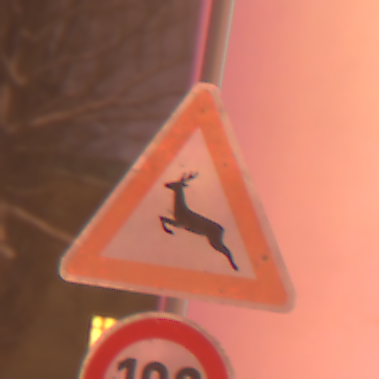
Verkehrszeichen: WildwechselRechts
Zusatzzeichen unten: Geschwindigkeit100
Umgebung: Outdoor, Urban
Tageszeit: Night
Wetter: Overcast
Licht: Artificial
Jahreszeit: Winter
Kontrast: MediumContrast